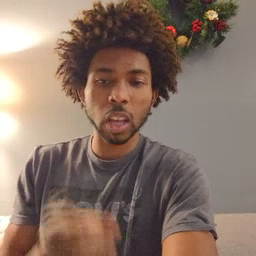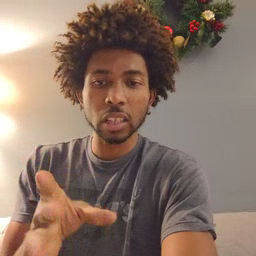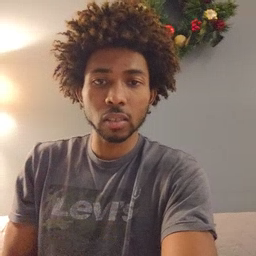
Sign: hate